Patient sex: M
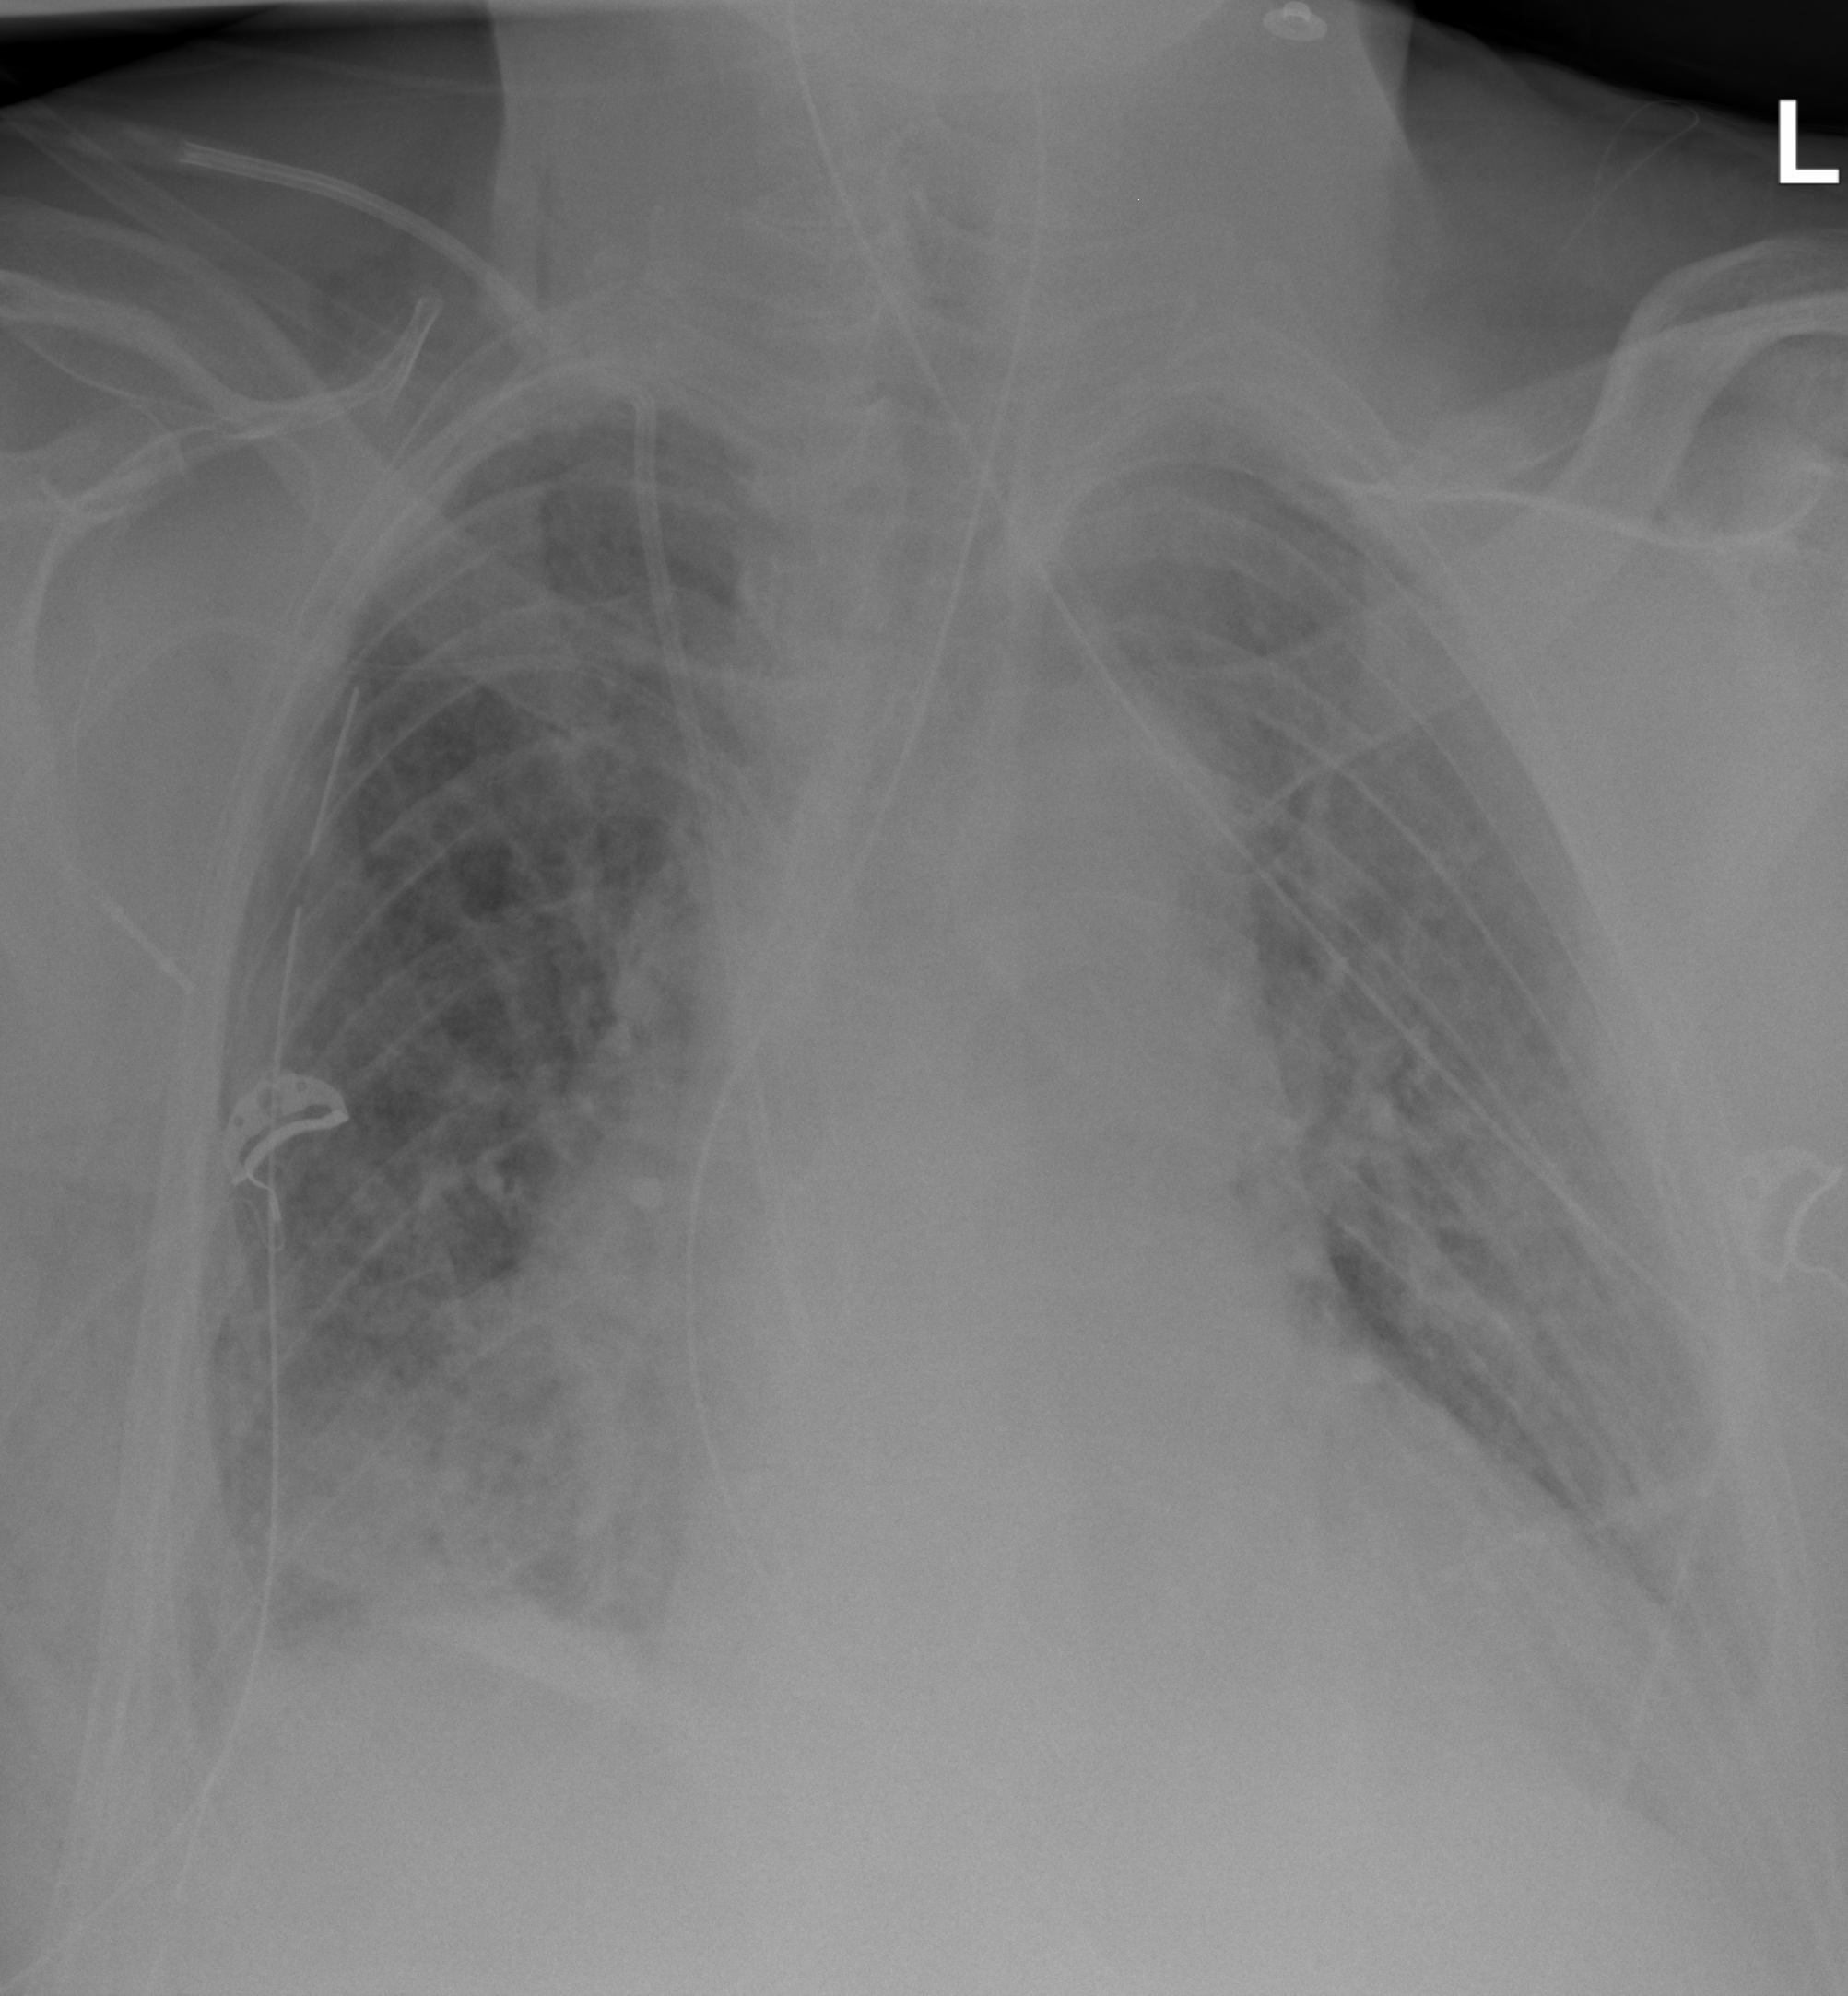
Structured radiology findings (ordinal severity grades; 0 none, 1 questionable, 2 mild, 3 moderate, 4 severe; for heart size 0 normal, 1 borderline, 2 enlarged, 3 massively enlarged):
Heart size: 2
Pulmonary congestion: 2
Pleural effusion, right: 2
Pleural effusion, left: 2
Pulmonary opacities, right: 1
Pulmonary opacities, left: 1
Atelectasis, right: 2
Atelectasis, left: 2